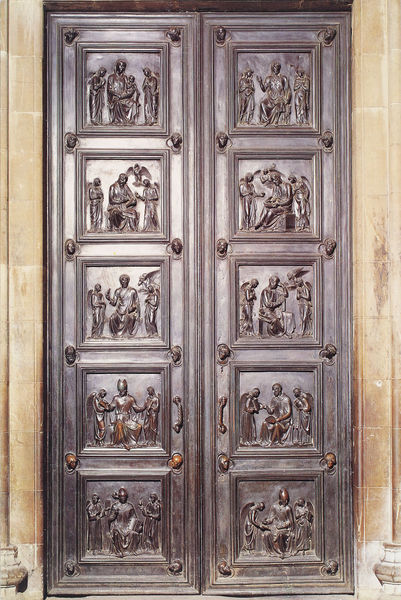
Titel: Nördliche Sakristeitür
Künstler: Luca della Robbia
Standort: Florenz, Dom (EU - I - Toskana)
Schlagwörter: vogel, menschen, braun, holz, köpfe, säulen, tür, bibel, geschichte, rahmen, felder, kirche, kind, personen, engel, relief, türen, mauer, figuren, verzierung, metall, bronze, knöpfe, eingang, eisen, geben, schnitt, kupfer, quadrate, portal, griffe, jesus, segnung, heilige, maria, reliefs, madonna, anbetung, szenen, testament, geschichten, holztür, zehn, speyer, halbrelief, trier, quadtrate, hildesheim, at, figzren, bernwardstür, bernwardstur